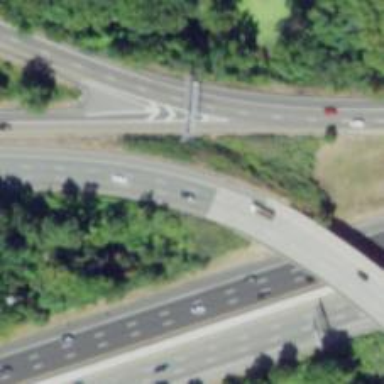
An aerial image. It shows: Motorway junction.